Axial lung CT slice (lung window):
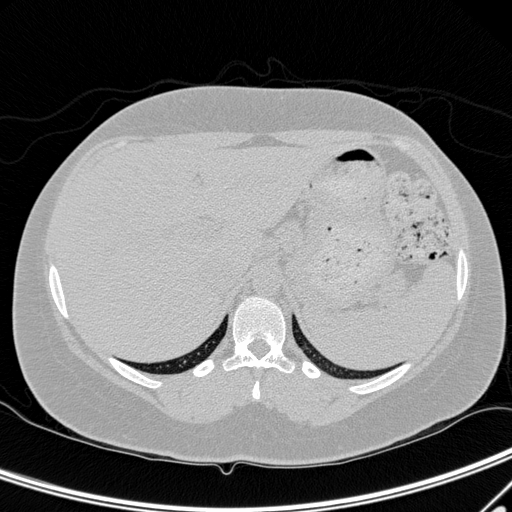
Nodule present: no